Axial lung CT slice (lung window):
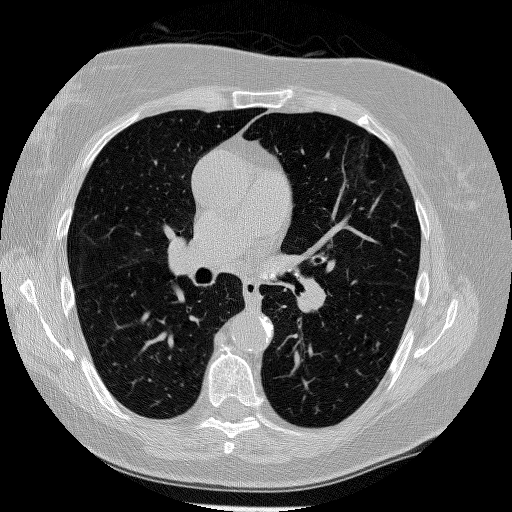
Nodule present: no